Field crop: maize
Growth stage: 1
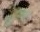
Species: datura